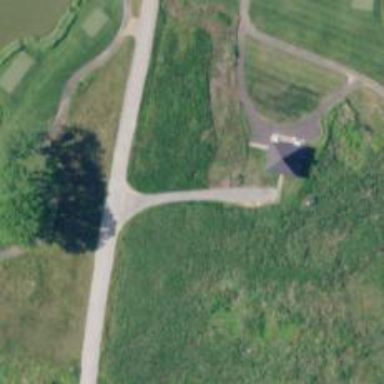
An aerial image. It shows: Footway that resembles golf path.